Question: What powershell command do I run to see what Yeoman generators I have installed? I'm assuming it's a npm command, but I have no idea since I'm new to CLI.

This is what I'm seeing when I enter "yo" into the command line. I'm on version 1.0.0-rc.1.3.
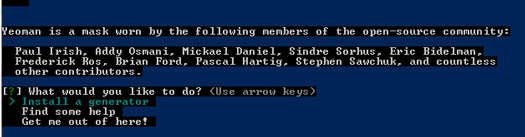
Answer: you should be able to use 'yo -h' in 1.0.0-rc.1.3 and it will list your installed generators along with their generator tasks they provide.